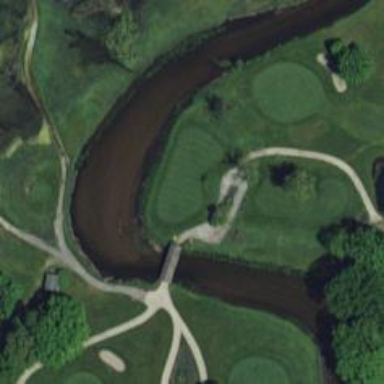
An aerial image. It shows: Covered bridge on service road that serves as golf cart path.